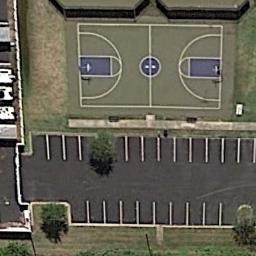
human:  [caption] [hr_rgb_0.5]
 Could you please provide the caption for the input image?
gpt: There is a basketball court next to a parking lot .

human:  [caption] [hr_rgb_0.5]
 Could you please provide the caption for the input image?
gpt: There is a basketball court above .

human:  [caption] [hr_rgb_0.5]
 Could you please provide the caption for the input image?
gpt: The basketball court on the bare lawn is next to the parking lot .

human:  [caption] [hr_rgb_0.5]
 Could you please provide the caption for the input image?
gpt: A basketball court next to a parking lot and some trees beside .

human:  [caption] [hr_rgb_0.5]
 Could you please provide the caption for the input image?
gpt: A parking lot is next to the basketball court .